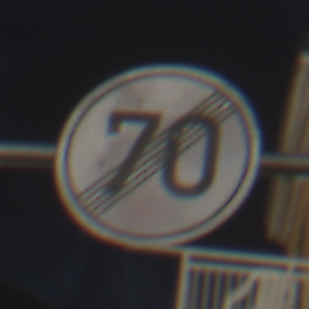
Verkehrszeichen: EndeGeschwindigkeit70
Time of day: Night
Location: Outdoor (Urban)
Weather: PartlyCloudy
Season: NotSpecified
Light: Artificial